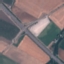
Label: Highway